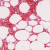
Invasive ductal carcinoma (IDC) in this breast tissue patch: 0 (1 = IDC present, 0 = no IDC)